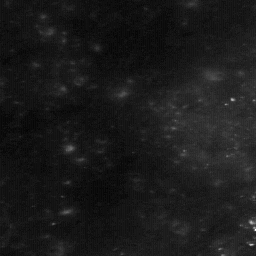
Host type: background_regolith
Lunar coordinates: latitude nan, longitude nan